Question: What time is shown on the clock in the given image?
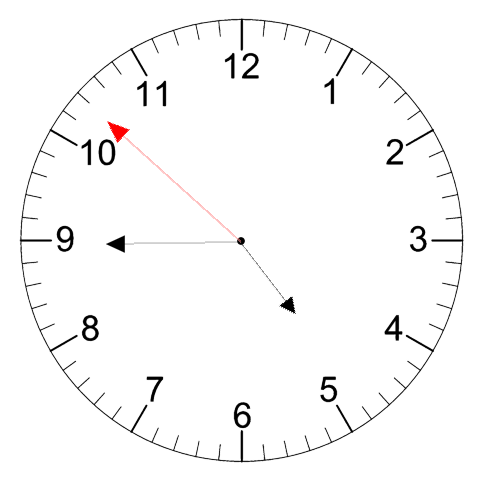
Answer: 04:44:52